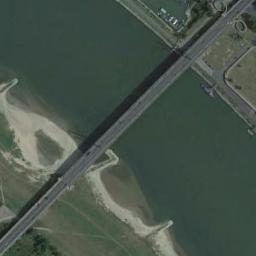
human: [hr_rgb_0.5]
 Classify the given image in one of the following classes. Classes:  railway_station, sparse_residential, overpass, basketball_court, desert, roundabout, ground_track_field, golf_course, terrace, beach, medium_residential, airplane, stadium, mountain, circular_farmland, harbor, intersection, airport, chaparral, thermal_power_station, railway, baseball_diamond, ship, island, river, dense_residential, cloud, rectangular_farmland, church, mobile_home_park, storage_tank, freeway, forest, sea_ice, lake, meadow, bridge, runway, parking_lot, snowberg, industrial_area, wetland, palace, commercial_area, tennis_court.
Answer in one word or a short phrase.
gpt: bridge